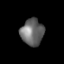
Tissue: lung
Cell type: Others
Senescence score: 0.2374
Nuclear area (px): 593
Mean DAPI intensity: 105.912